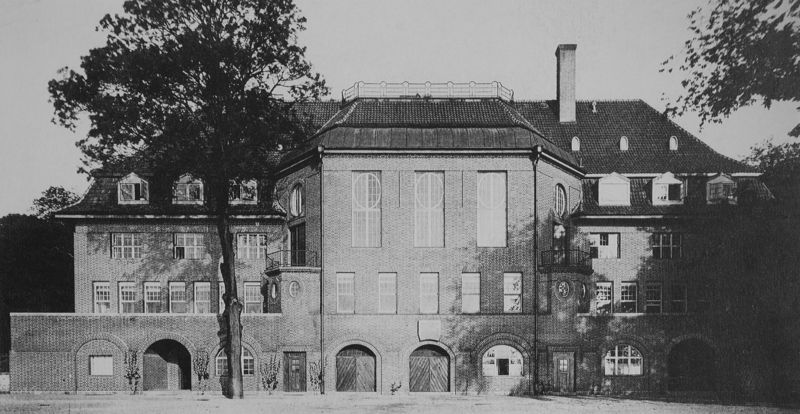
Titel: Außenansicht Studentenheim Seeburg, Düsternbrooker Weg 2, Kiel
Künstler: Theodor Fischer
Standort: Kiel
Institution: Studentenheim Seeburg
Schlagwörter: baum, blätter, dunkel, himmel, schatten, wolken, bäume, braun, fenster, hell, licht, schwarz, strasse, terasse, tür, weiss, dach, gebäude, haus, park, schloss, wiese, architektur, häuser, stamm, gitter, sonne, wald, dachziegel, kamin, oval, rund, schornstein, balkon, terrasse, bogen, fassade, türen, mauer, sprossenfenster, ziegel, backstein, platz, streng, geländer, tor, balkone, foto, fotografie, photographie, bögen, eingang, erker, eckig, kloster, balustrade, gauben, schwarzweiss, photo, portal, tore, villa, klinker, portale, mansarddach, mansarde, rundbögen, ziegeldach, einfahrt, gaube, geschosse, herrenhaus, dachgeschoss, dachterrasse, ziegelmauer, erdgeschoss, gaupe, schwarz/weiss, anstalt, gegliedert, blötter